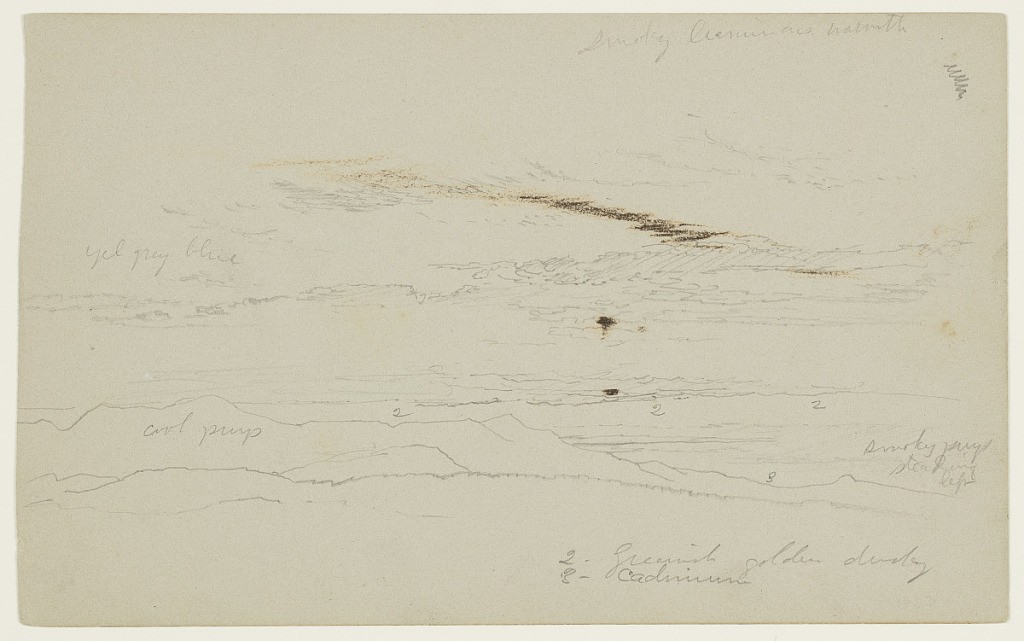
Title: Clouds over the Catskills, Hudson, New York
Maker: Frederic Edwin Church, American, 1826–1900
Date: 1860–1880
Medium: Graphite and oxidized white gouache on gray wove paper; verso: graphite
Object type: Drawing
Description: Landscape sketch showing a view of a bright, cloudy sky-likely near sunset-over the Catskill Escarpment, looking northwest from a location on or near the artist's property in Hudson, New York. Rolling, heavily wooded terrain comprises the foreground and middle distance with Cairo Round Top visible as a solitary prominence in front of the rugged Catskill Escarpment, which forms a jagged contour across the horizon. Acra Point and Windham High Peak are visible at center while North Mountain is shown at far left. Above, layers of puffy and wispy clouds let beams of sunlight through their sporadic breaks and are highlighted in white gouache.

Verso: Landscape sketch showing a view of puffy clouds over Kaaterskill Clove, seen from or near the artist's property in Hudson, New York. The shorter, rounded prominence at center, beside the clove itself, is South Mountain, while North Mountain is the taller, flatter mountain at right. At left, the twin peaks of Kaaterskill High and Roundtop are visibly crowned in low-lying clouds.